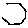
Label: hexagon